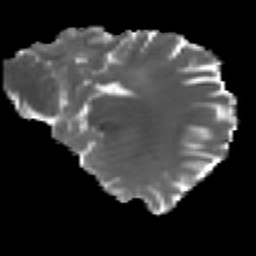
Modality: MD
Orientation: sagittal
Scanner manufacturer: ge
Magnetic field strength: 3 T
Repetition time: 7.98 s
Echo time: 0.0701 s